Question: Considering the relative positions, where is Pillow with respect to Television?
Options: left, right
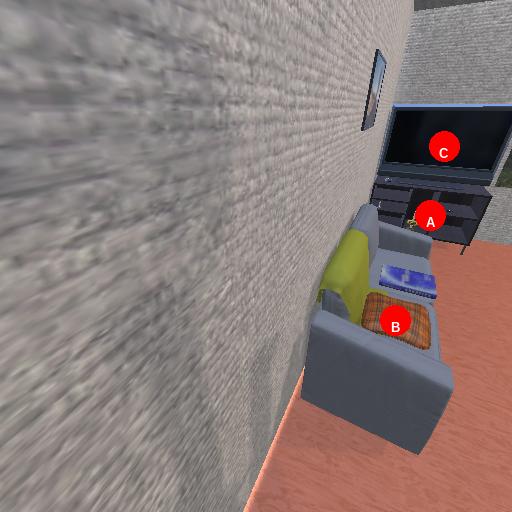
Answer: left